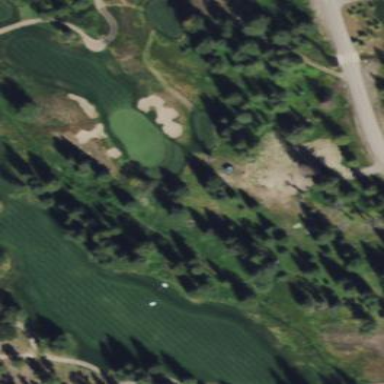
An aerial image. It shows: Grassy area serving as fairway for golf.